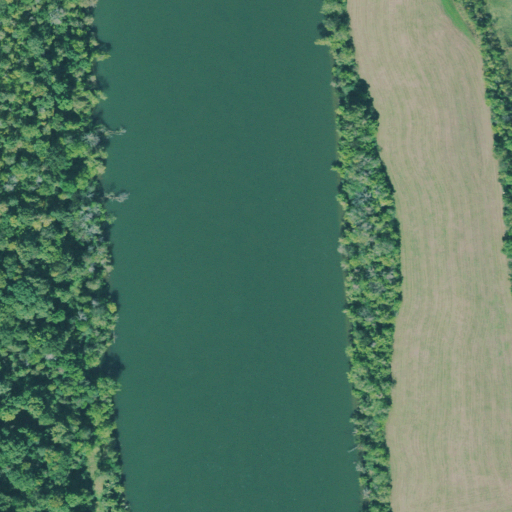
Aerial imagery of bar in Tennessee named Jackson Bar containing open water, deciduous forest, pasture, herbaceous wetlands, grassland, and mixed forest